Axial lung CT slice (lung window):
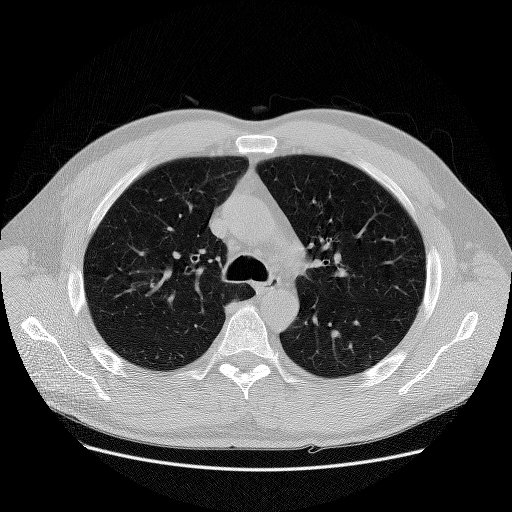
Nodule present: no